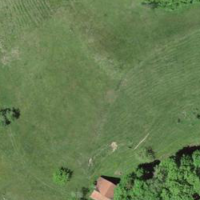
EUNIS habitat code: 24
Species observed at this site:
Tettigonia cantans
Phaneroptera falcata
Gomphocerippus rufus
Chorthippus biguttulus